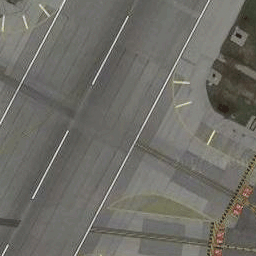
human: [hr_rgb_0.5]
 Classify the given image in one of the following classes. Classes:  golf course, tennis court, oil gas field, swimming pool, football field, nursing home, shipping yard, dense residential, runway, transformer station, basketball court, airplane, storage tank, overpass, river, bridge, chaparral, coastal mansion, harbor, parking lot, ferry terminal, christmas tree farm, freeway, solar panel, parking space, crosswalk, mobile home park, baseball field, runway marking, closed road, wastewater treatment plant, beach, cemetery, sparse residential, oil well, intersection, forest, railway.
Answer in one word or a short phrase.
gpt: runway